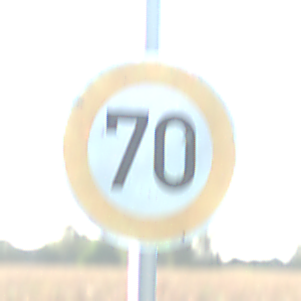
Verkehrszeichen: Geschwindigkeit70
Umgebung: Outdoor, Nature
Tageszeit: SunriseSunset
Wetter: Clear
Licht: Natural
Jahreszeit: NotSpecified
Kontrast: HighContrast